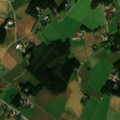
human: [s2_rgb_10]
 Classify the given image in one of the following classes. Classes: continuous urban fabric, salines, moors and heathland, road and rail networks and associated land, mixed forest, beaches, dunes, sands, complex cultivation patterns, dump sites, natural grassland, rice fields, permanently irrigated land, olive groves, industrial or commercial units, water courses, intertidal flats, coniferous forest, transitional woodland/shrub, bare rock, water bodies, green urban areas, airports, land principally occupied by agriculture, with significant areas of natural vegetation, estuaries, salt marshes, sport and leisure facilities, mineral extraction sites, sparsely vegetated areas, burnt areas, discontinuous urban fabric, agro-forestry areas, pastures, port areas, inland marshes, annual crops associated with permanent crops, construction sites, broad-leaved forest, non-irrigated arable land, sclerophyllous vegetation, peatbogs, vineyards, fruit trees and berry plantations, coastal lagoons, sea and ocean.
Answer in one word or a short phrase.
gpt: non-irrigated arable land, land principally occupied by agriculture, with significant areas of natural vegetation, coniferous forest